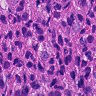
Metastatic tissue present: yes